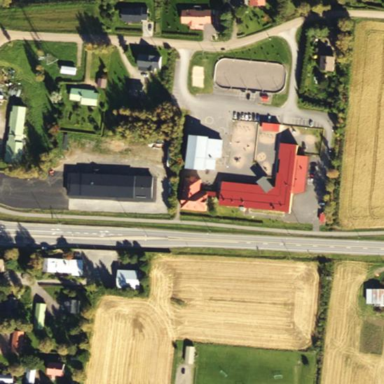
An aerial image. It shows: School.